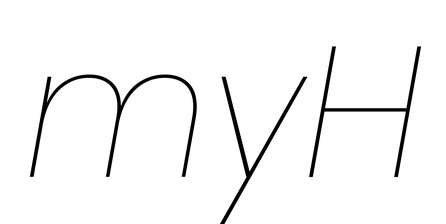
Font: Poppins-ThinItalic